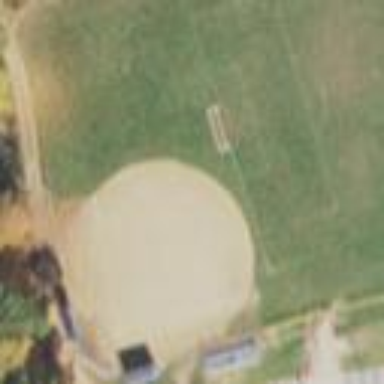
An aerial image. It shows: Softball pitch for leisure land activities.